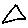
Label: triangle